Field crop: tomato
Growth stage: 1
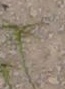
Species: cyperus